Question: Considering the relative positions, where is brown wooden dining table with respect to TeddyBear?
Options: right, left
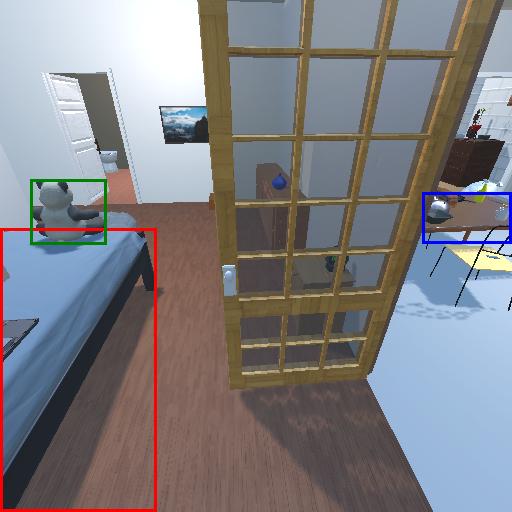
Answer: right